Current action and preconditions to check: trajectory_clear

Your task: For each precondition in the list above, predict whether it will hold at this action.

Consider the current scene as observed from the mobile robot's camera, and analyze the predicted future states of all dynamic agents (e.g., people, animals, vehicles, or any moving entities) within the NEXT SECOND.

IMPORTANT: Only answer "very likely" if you are absolutely certain—based on strong, clear evidence—that a dynamic agent will violate the precondition in the predicted future state. Do NOT answer "very likely" for unlikely, ambiguous, or low-probability risks.

Ask yourself for each precondition: Is there a high probability, with clear and convincing evidence, that the predicted future states of any dynamic agent will interfere with the predicted future state of the currently executing action within the NEXT SECOND, causing that precondition to fail?

Assess the risk level based on these predictions. Use "likely" or "very likely" if motions create a clear risk of interference.

Use "neutral" or "improbable" if agents are nearby but their predicted paths are clearly diverging or non-conflicting.

Failure Risk Categories: "very improbable", "improbable", "neutral", "likely", "very likely"

Answer Format: Output ONLY the probability_of_failure value from these categories: "very improbable", "improbable", "neutral", "likely", "very likely"

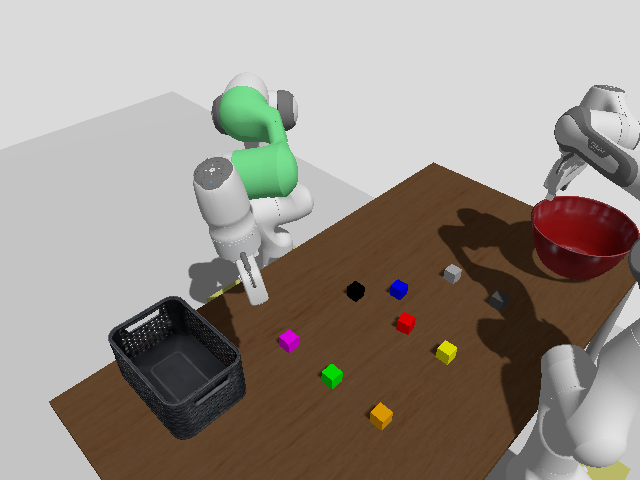

Answer: very improbable